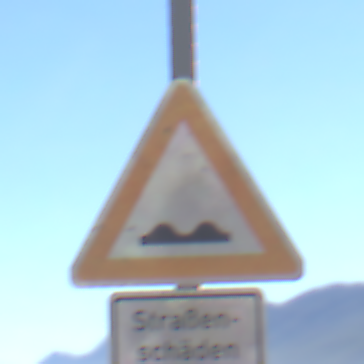
Verkehrszeichen: UnebeneFahrbahn
Zusatzzeichen unten: HinweiseAufGefahrenDurchVerbaleAngabe3
Umgebung: Outdoor, RoadRail
Tageszeit: MorningAfternoon
Wetter: Clear
Licht: Natural
Jahreszeit: NotSpecified
Kontrast: HighContrast